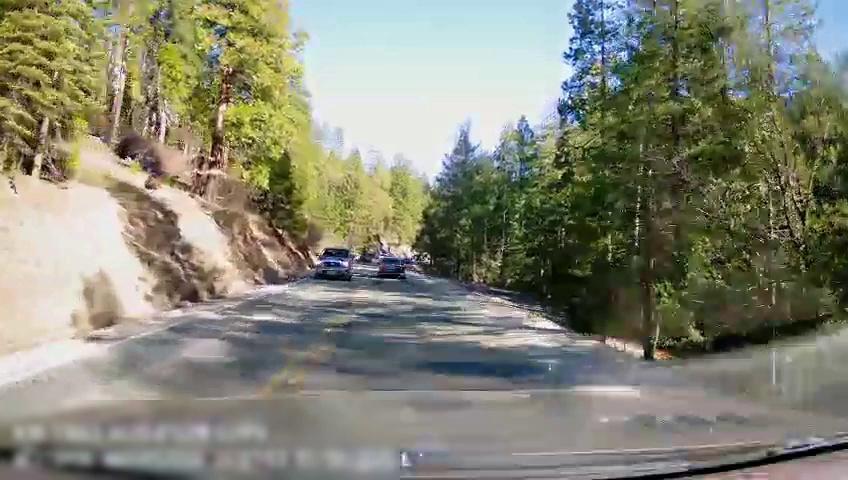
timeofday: Day
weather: Sunny
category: Drivable Space
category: Vehicles | SUV
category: Vehicles | Car
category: Lanes | Opposite Lane
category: Lanes | Opposite Lane